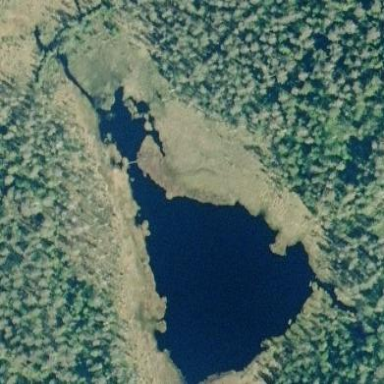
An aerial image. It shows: Serene lake.